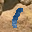
Label: 1